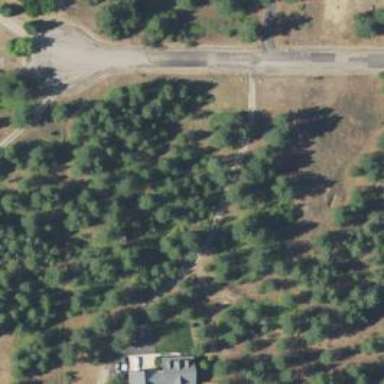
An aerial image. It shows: Driveway.